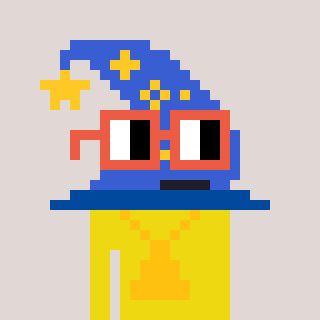
a pixel art character with square orange glasses, a wizard hat-shaped head and a yellow-colored body on a warm background